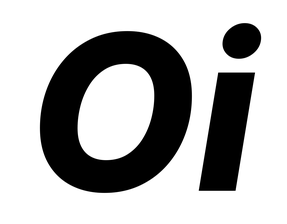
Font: Inter-Italic_ExtraBold_Italic